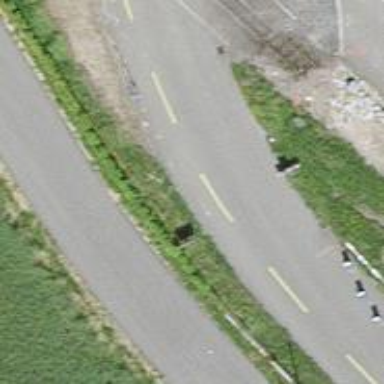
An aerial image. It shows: Tertiary link road with asphalt surface.